Field crop: tomato
Growth stage: 2
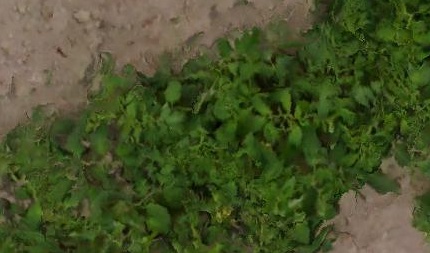
Species: tomato